【题型】填空题　【知识点】平面几何　【难度】easy
已知：在平面直角坐标系 $xOy$ 中, $A(1,0)$、$B(0,2)$, 点 $C$ 为图示中正方形网格交点之一(点 $O$ 除外), 如果以 $A$、$B$、$C$ 为顶点的三角形与 $\triangle OAB$ 相似, 那么点 $C$ 的坐标是 \underline{\hspace{2cm}}。

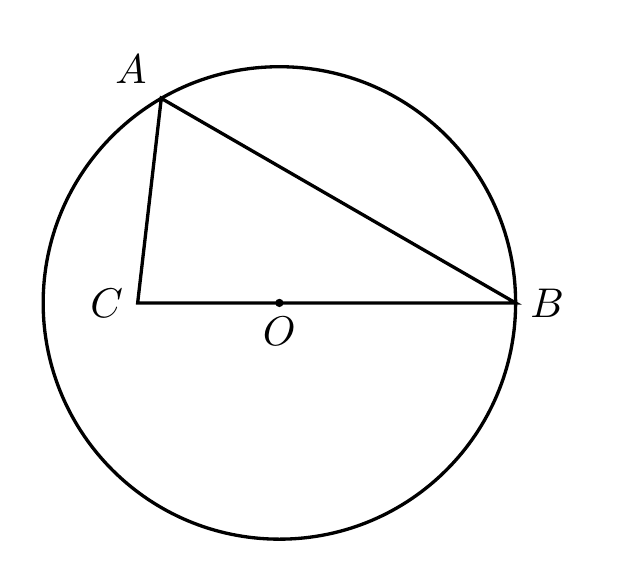
【解答】
解：由图可知, $\triangle AOB$ 是两条直角边的比为 $1:2$ 的直角三角形, 在方格中画出与 $\triangle OAB$ 相似的三角形, 如图：

$\therefore$ 点 $C$ 的坐标是 $(1,2)$ 或 $(4,4)$ 或 $(5,2)$,

故答案为：$(1,2)$ 或 $(4,4)$ 或 $(5,2)$。

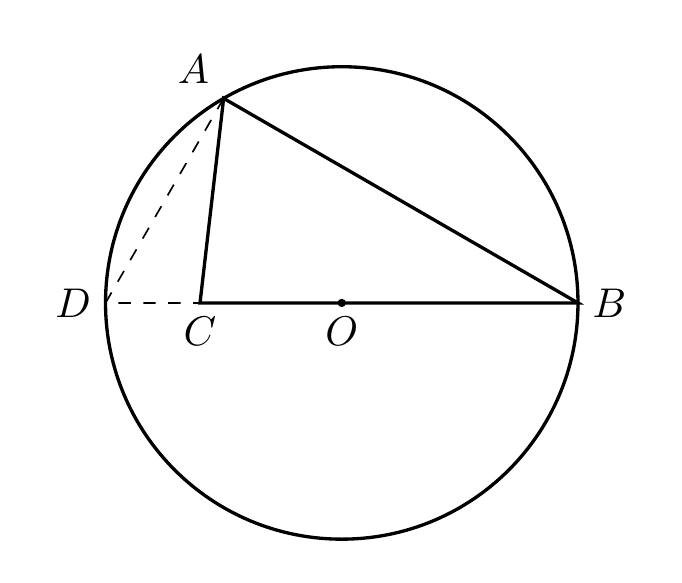